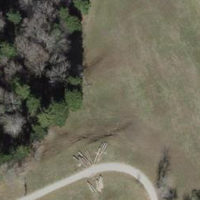
EUNIS habitat code: 44
Species observed at this site:
Plantago media